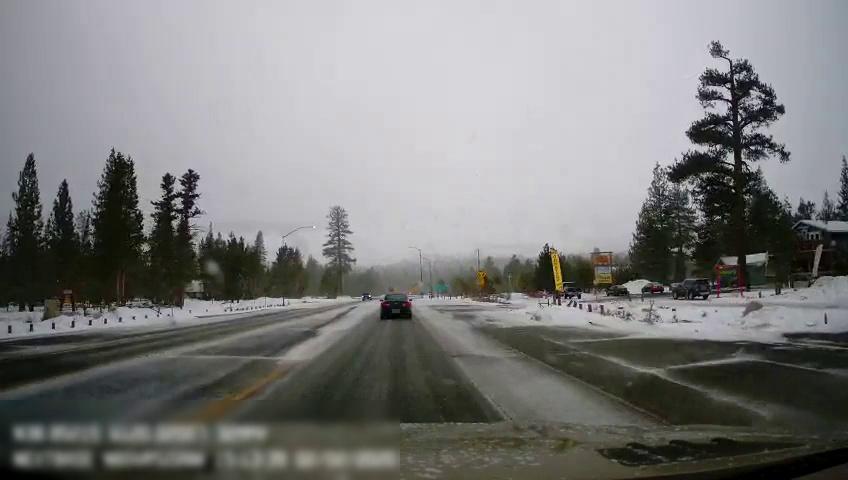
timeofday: Day
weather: Snowy
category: Drivable Space
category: Vehicles | Car
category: Vehicles | Truck
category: Vehicles | Car
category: Vehicles | SUV
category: Vehicles | Car
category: Vehicles | SUV
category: Lanes | Current Lane
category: Lanes | Alternate Lane